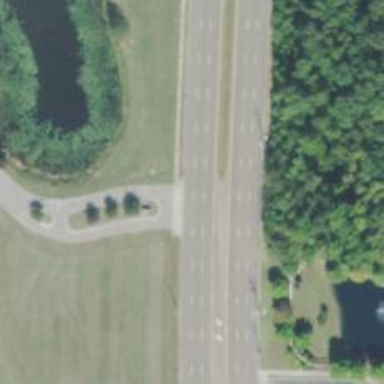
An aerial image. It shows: Asphalt service road with dual carriageway.